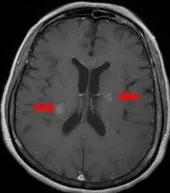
On T2 fluid attenuated inversion recovery brain MRI, with contrast enhancement on post-contrast T1-weighted images.
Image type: radiology (mri)